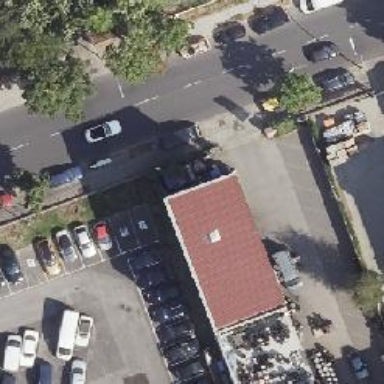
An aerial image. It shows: There is collision protection around obstacle in the parking area.